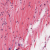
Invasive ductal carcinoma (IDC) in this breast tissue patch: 0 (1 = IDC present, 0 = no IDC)